Field crop: maize
Growth stage: 2
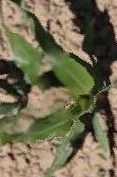
Species: maize